Question: I was following a tutorial on youtube on how to use OpenGL within Qt. I have two classes:
glWidget -> Inherits from QGLWidget;
GLWindow -> Inherits from QMainWindow and has a form.
Within GLWindow's form I place a Widget and promote it to glWidget so that whatever is rendered on glWidget is displayed through Widget on GLWindow.
I implement the following inherited functions in glWidget:
'''
void glWidget::initializeGL()
{
glClearColor(0.1, 0.1, 0.1, 1.0);
}
void glWidget::paintGL()
{
glClear(GL_COLOR_BUFFER_BIT);
glBegin(GL_TRIANGLES);
glColor3f(0.2, 0.8, 0.1);
glVertex3f(-0.5, -0.5, 0.0);
glColor3f(0.8, 0.3, 0.9);
glVertex3f(0.5, -0.5, 0.0);
glColor3f(0.1, 0.1, 0.5);
glVertex3f(0.0, 0.5, 0.0);
glEnd();
}
'''
I plan on using shaders and buffers later, but I'm puzzled as to why my rendered primitive appears like this:

It appears the triangle has been transformed in world space, rather than local space. If it were in local space then the triangle would appear at the centre of the screen. The tutorial I'm referring to can be found here: <URL>
I don't know what I'm doing wrong here. At first I thought it had something to do with my vertices, and I know this is immediate mode and should probably try with buffers/shaders instead; but I'd still like some insight as to what I'm doing wrong here. Why isn't the triangle being rendered as it appears in the tutorial? Should I be passing something in the constructor of glWidget or something?
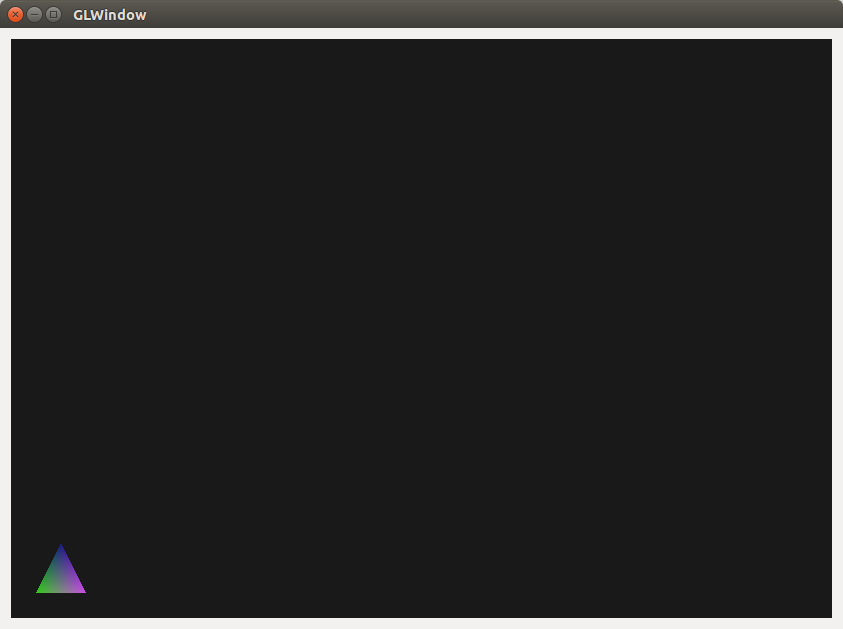
Answer: When extending QGLWidget keep in mind that resizeGL() will get called automatically :
> resizeGL() - Sets up the OpenGL viewport, projection, etc. Gets called whenever the widget has been resized (and also when it is shown for the first time because all newly created widgets get a resize event automatically).
It seems that in your case the Widget gets resized automatically, so a solution would be to just override it and let it empty.
When extending QGLWidget is usually a good practice to also override the resizeGL function.